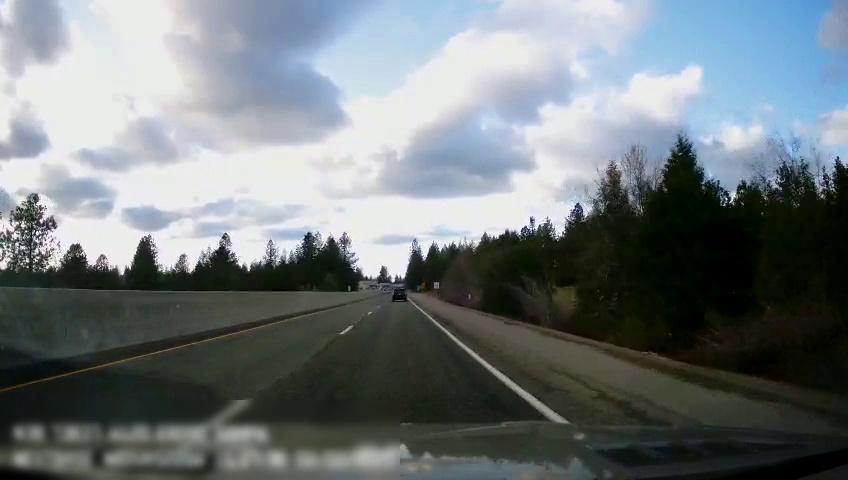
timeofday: Day
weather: Cloudy
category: Drivable Space
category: Vehicles | SUV
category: Lanes | Alternate Lane
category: Lanes | Current Lane
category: Lanes | Current Lane